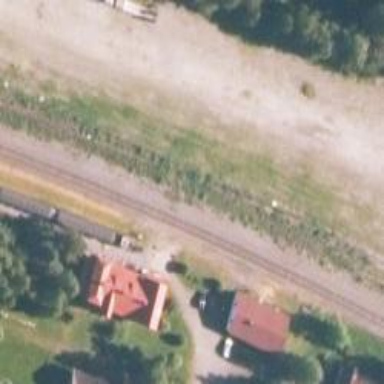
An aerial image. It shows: Continuous rail of track class B1.